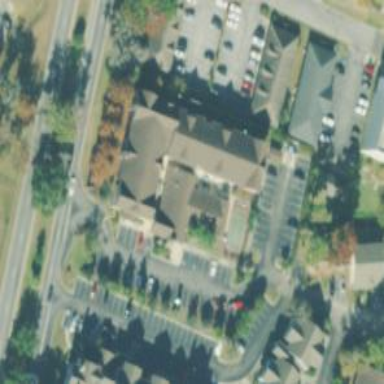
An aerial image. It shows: Hotel building.